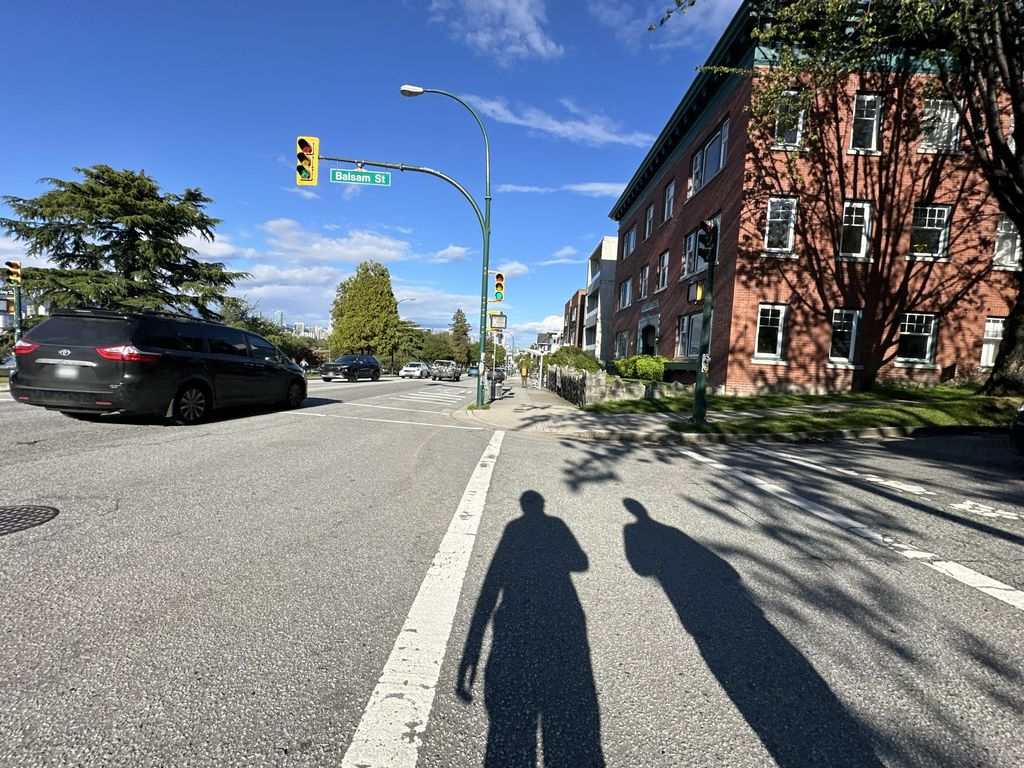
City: vancouver